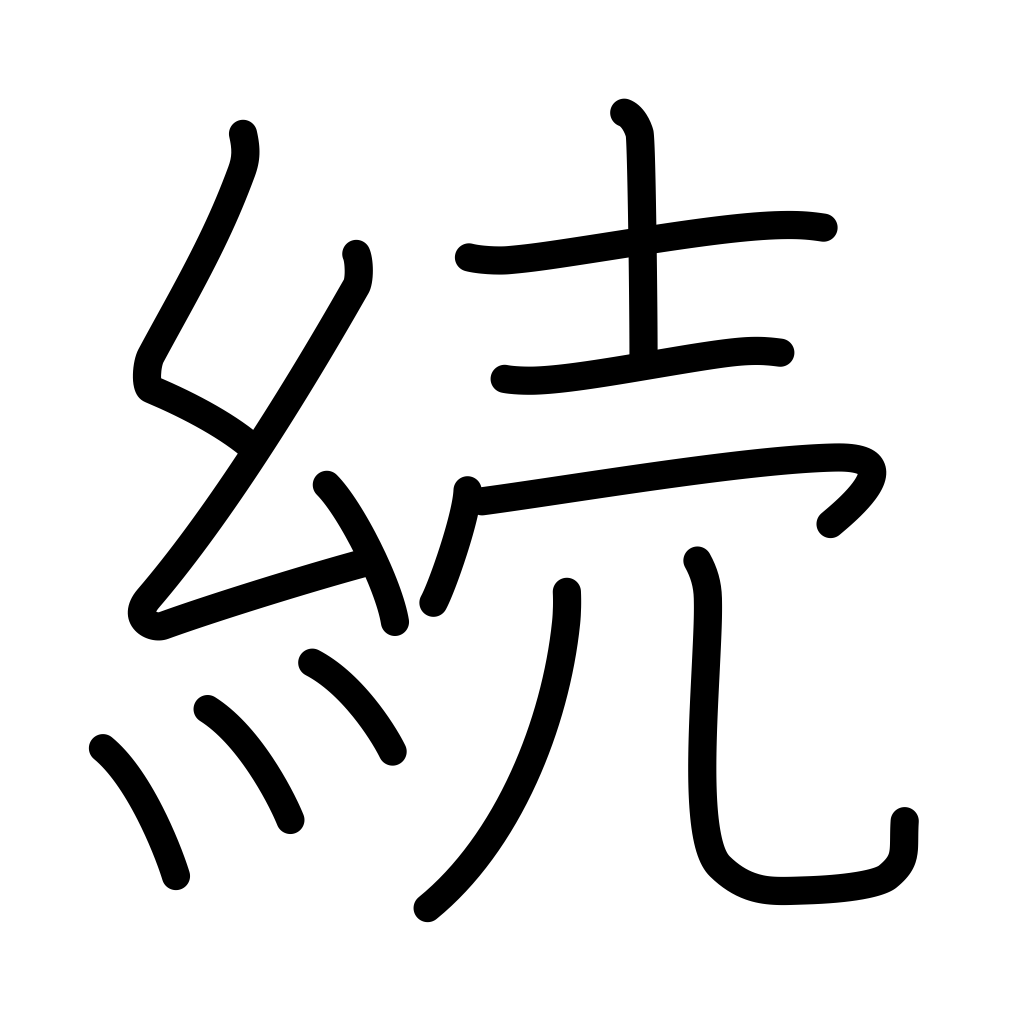
Meaning: continue, series, sequel